Aerial crown-view tile of a tropical tree (Barro Colorado Island, Panama), acquired 20241112:
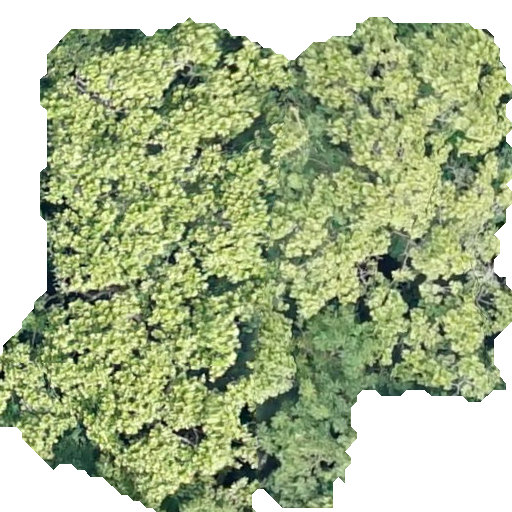
Species: Anacardium excelsum
GBIF accepted scientific name: Anacardium excelsum
Crown area: 316.931 m²